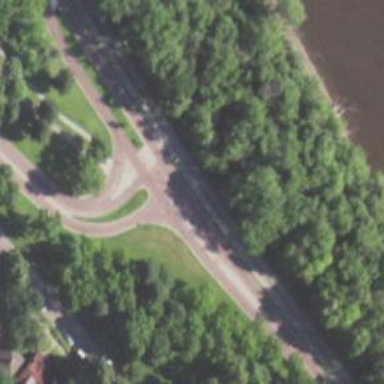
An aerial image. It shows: Crossing on cycleway.